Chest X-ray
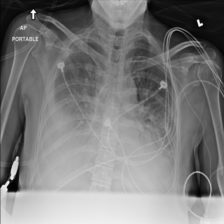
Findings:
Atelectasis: negative
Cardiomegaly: negative
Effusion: positive
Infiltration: positive
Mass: negative
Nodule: negative
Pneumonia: negative
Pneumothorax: negative
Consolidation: negative
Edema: negative
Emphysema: negative
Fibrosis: negative
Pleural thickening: negative
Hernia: negative